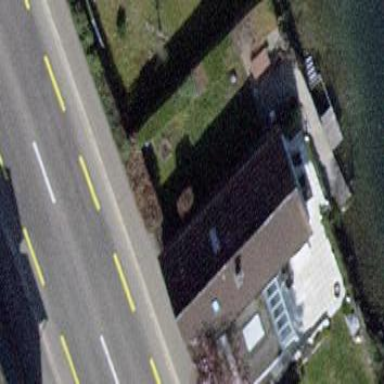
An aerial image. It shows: Building.